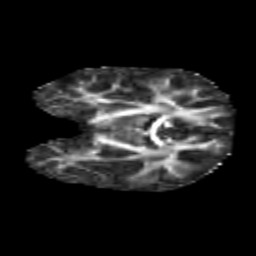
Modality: FA
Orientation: coronal
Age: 7
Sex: female
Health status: healthy